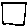
Label: square